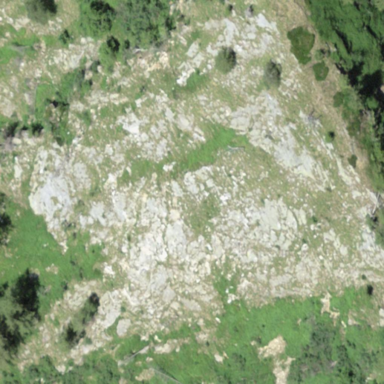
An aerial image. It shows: View of natural rock.